Question: I can't overcome this issue. Can someone give some advice?
1. I have this application that uses ExtJS library that I will need to run in Chrome extension. I have successfully created my messaging bridge (postMessage), and sandboxed the whole application in it, and everything works as usual. ExtJS loaded, application is running.
2. Then I have this piece of logic where I need to preview a piece of HTML snippets in my ExtJS viewport. I created an iframe in the Panel itself and on afterrender I tried to write the snippet in it. This is the code I use: html: '<iframe src="about:blank" style="width:100%;height:100%;border:none;"></iframe>';
......
//p is the panel found in afterrender
p.body.down('iframe').dom.contentDocument.write(content);
Then the error: Unsafe JavaScript attempt to access frame with URL about:blank from frame with URL chrome-extension://fcnpmlgapilgclcelfanblpbglmkghbc/core/themes/default/app.html. Domains, protocols and ports must match.
3. I have tried with postMessage within sandbox to this dynamic iframe but nothing happens. Setting the sandbox attribute in manifest doesn't work either. This is the only way and it works. See my answer below.
1. How should one set the manifest to support this kind of use case?
2. Or is there any better way to preview HTML snippet without using an iframe? Afaik previewing with iframe is the best as it sandboxed the snippet without being messed with parent css.
This piece of code was working fine in manifest v1 but I planned to migrate it to manifest v2. I didn't realize Content Security Policy (CSP) has became that strict.
A screen to describe the problem ;)

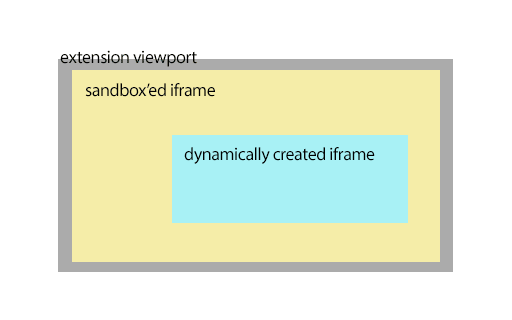
Answer: Sorry, this is awkward. Apparently 'postMessage' is the only way, and I can't manage to get it work previously because my iframe is not loaded yet. Also, accessing the dom document in the iframe is a big under CSP, but it's possible to access 'contentWindow' to do a 'postMessage'.
This is what I did to solve this issue. Hope someone would benefit from this:
1. Create a preview.html in your extension root
2. Under manifest.json, add it as part of the sandbox attribute
3. Inside the preview.html, add the following code. Note that my snippet is a full html, so I used document.write instead. <!DOCTYPE html>
<html>
<head>
<script>
window.addEventListener("message", function(e) {
if (e.data.content) {
document.write(e.data.content);
}
});
</script>
</head>
<body></body>
</html>
4. Create the iframe in your code as usual, point it to your preview.html, and attach it to the parent div or Ext.Panel.
5. Use the following code to postMessage after the element has been drawn/created/appended. var content = '<!DOCTYPE html><html><body>Hello World!</body></html>';
var iframe = p.body.down('iframe').dom; //or the iframe node
iframe.onload = function() {
iframe.contentWindow.postMessage({content: content}, '*');
};
Enjoy ;)
As pointed by <URL> as well. Simply set the iframe's srcdoc and problem is solved.
Just not sure of the status of 'srcdoc'